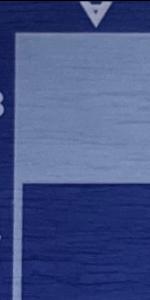
Label: Empty